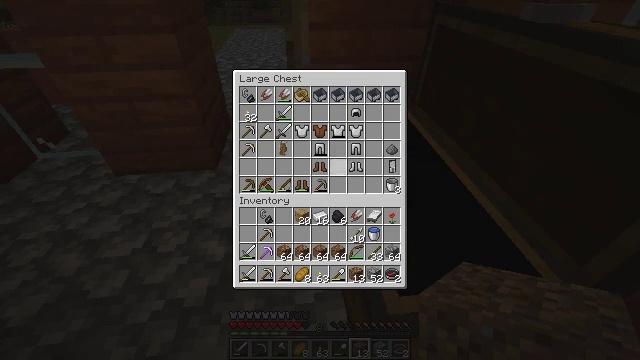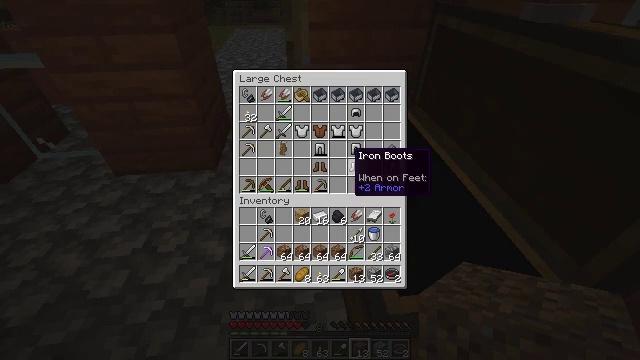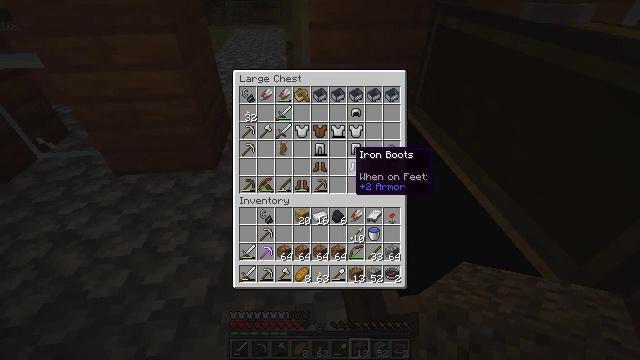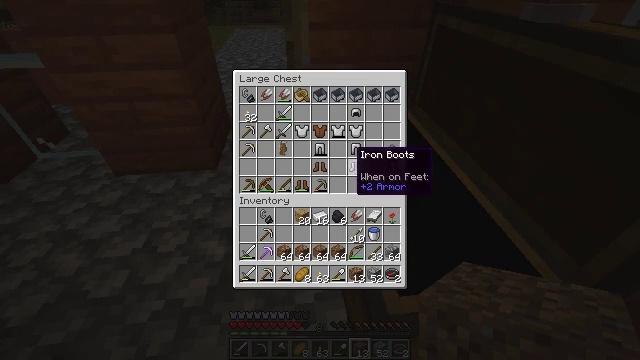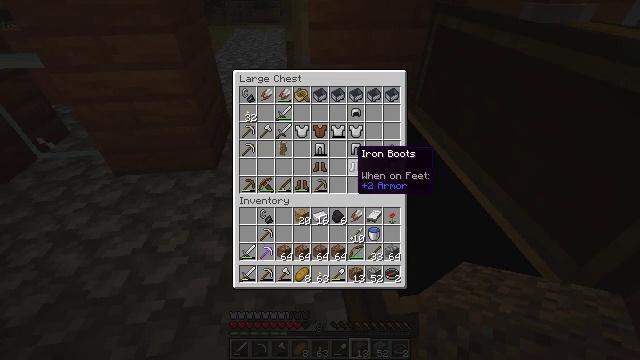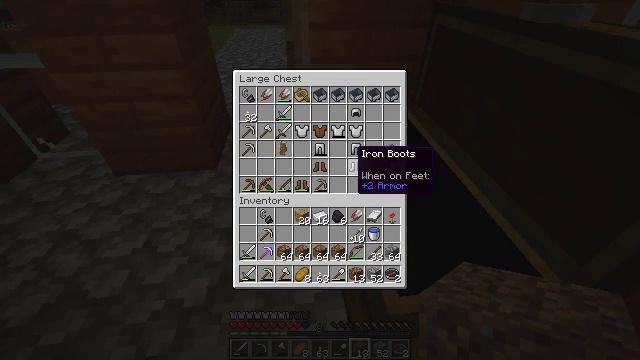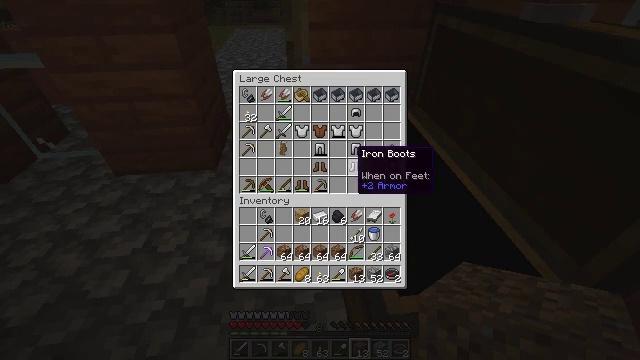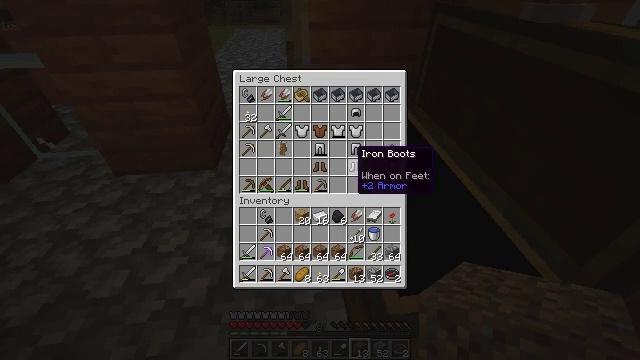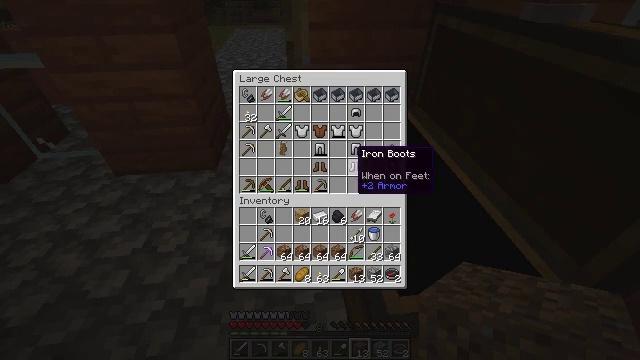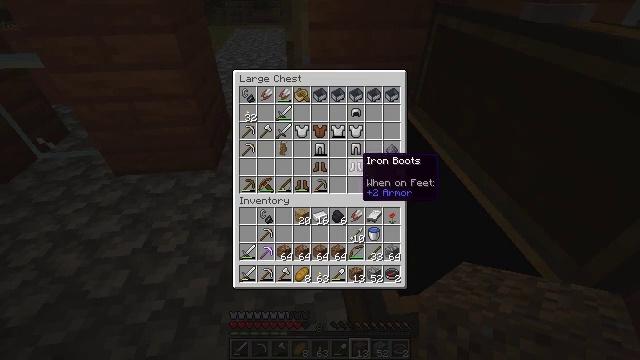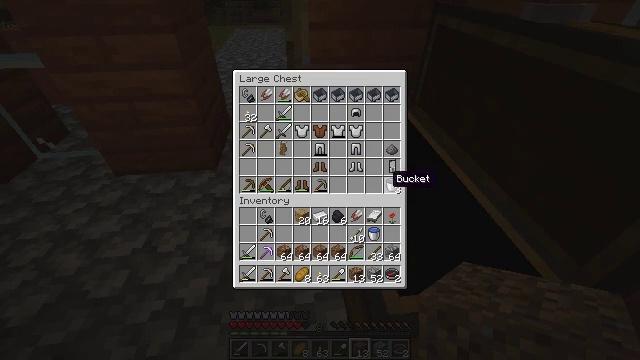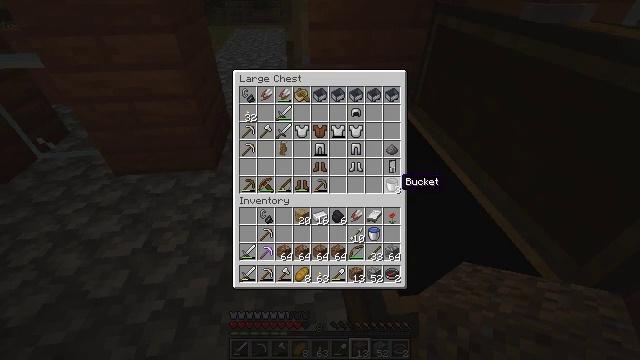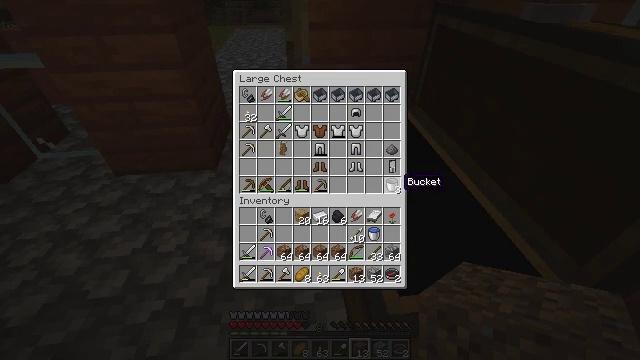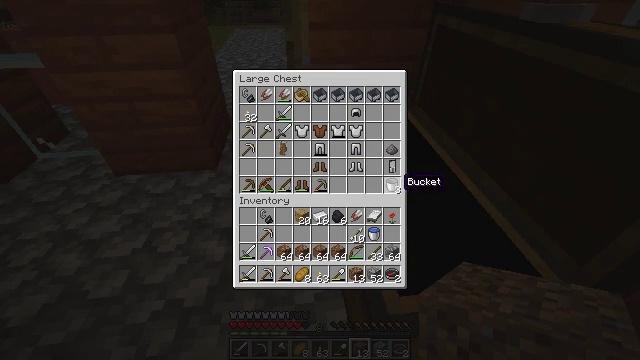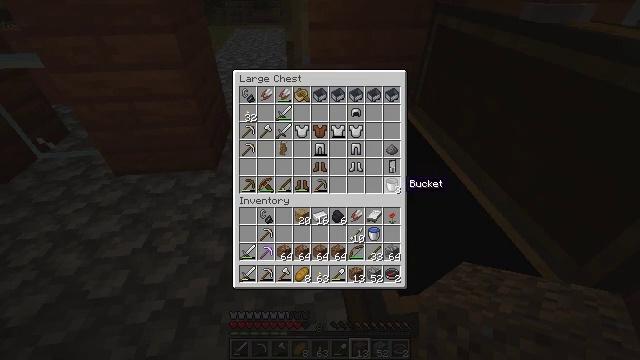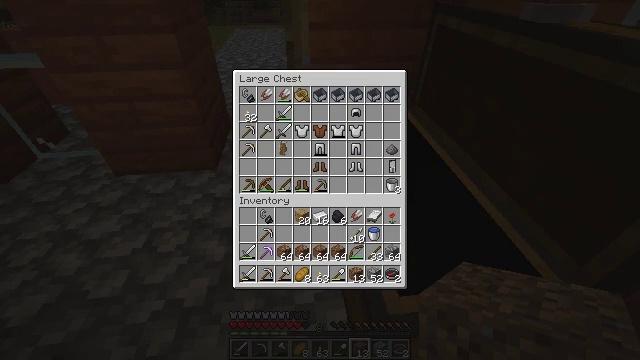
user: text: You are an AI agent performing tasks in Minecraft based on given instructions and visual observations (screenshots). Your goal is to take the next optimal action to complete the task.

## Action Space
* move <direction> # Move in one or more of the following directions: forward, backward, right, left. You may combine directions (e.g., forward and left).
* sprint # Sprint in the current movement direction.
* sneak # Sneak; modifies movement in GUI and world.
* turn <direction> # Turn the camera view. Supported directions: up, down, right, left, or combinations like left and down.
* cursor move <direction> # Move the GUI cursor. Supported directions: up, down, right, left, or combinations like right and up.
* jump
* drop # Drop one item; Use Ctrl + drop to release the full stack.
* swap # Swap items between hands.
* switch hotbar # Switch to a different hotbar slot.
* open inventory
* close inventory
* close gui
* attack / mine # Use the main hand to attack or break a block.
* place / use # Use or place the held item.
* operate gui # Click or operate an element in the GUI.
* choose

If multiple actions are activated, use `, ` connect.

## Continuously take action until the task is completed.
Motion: motion action
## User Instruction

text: Combine paper and a compass on a crafting table to craft a map.
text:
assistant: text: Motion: no_op
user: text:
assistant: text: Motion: no_op
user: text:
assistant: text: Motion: no_op
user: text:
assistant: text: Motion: no_op
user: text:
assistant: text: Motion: no_op
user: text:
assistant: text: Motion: no_op
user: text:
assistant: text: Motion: no_op
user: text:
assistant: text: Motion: no_op
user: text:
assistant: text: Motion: no_op
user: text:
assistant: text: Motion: turn right and down
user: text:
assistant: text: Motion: turn right
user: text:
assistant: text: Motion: no_op
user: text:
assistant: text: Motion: no_op
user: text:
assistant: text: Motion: no_op
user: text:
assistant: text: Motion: turn down
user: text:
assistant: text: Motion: turn down
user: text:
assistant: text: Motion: no_op
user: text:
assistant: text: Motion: no_op
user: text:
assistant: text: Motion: no_op
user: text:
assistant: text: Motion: no_op
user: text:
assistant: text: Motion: no_op
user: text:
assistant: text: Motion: no_op
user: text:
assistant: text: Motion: no_op
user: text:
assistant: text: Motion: no_op
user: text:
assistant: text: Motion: no_op
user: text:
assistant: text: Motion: no_op
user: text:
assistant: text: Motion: no_op
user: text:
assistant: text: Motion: no_op
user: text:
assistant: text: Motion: no_op
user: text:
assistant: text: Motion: turn up